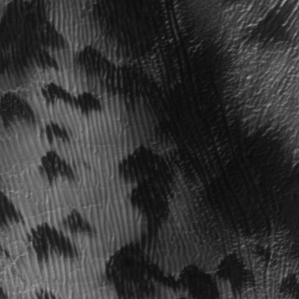
Label: frost